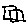
Label: square